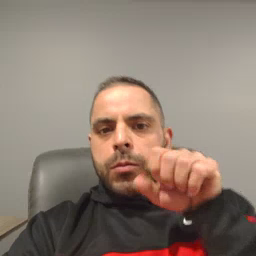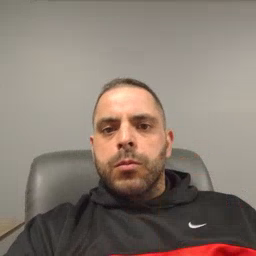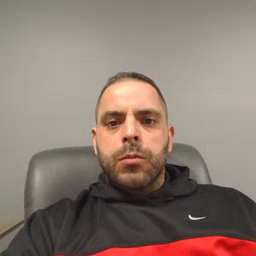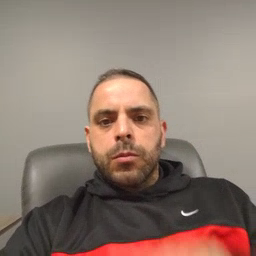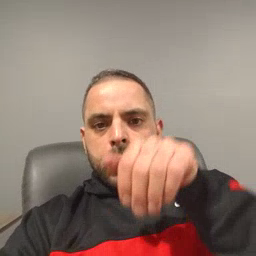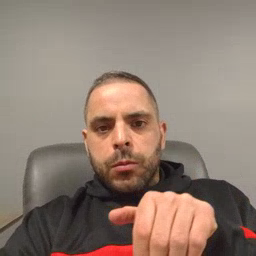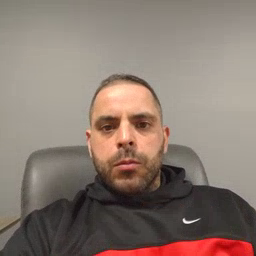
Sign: night